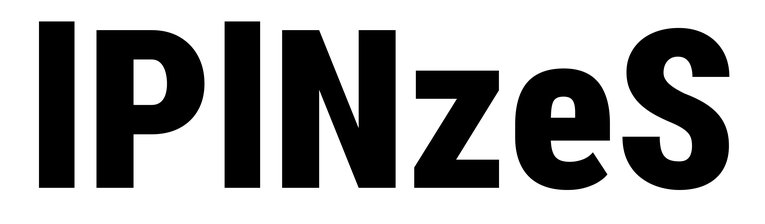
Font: Roboto_Condensed_Black